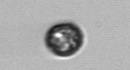
Label: Dinophyceae